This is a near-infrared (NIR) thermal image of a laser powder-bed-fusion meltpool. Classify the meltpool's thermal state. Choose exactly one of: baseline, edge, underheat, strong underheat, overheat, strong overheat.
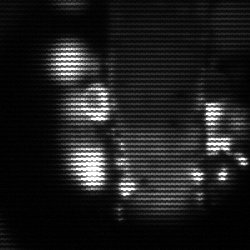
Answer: strong underheat